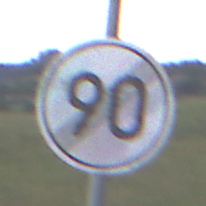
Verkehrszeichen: EndeGeschwindigkeit90
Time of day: SunriseSunset
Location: Outdoor (Nature)
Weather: PartlyCloudy
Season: NotSpecified
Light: Natural